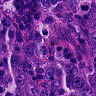
Metastatic tissue present: yes